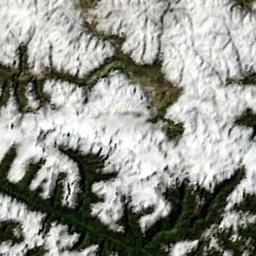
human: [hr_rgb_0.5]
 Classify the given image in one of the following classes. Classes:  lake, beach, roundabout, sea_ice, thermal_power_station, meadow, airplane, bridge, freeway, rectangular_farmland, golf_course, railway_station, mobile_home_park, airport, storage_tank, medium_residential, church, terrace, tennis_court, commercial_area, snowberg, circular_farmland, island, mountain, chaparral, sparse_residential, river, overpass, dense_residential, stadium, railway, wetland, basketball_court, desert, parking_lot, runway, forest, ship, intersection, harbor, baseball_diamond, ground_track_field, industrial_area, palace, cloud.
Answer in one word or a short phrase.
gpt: snowberg